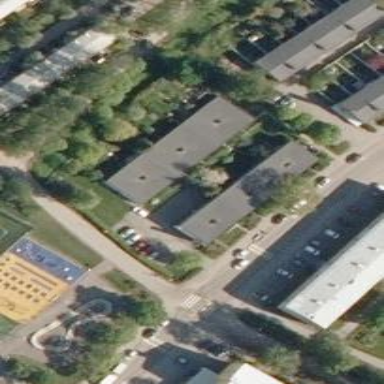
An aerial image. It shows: Terrace building.